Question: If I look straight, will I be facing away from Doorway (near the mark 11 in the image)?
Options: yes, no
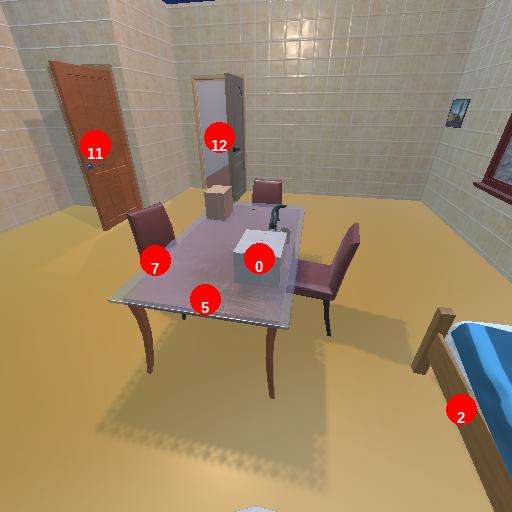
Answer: yes